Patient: sex M, age 47
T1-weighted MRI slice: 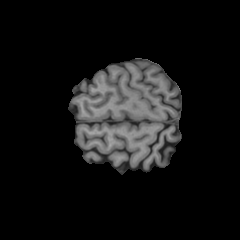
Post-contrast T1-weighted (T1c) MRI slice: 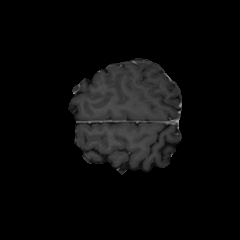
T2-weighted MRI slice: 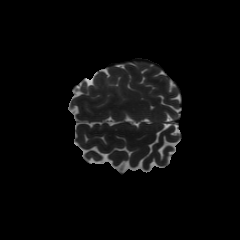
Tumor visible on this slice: no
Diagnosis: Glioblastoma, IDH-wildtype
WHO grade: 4